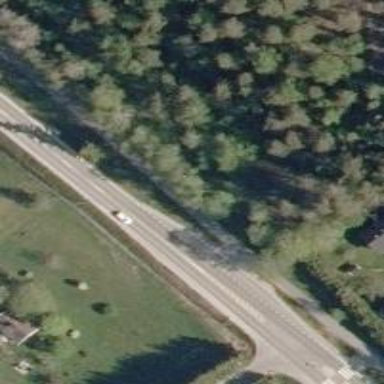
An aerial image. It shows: Asphalt cycleway.